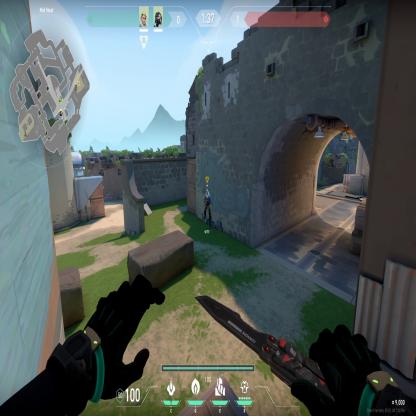
Label: teammate